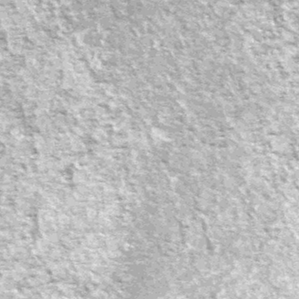
Label: frost